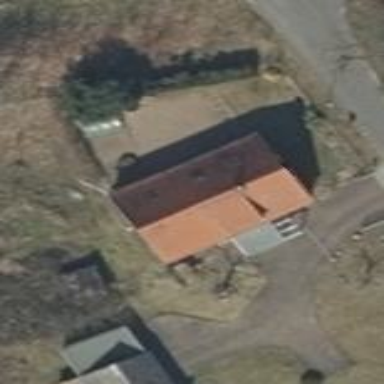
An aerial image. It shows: Gabled house with red roof oriented along its structure.